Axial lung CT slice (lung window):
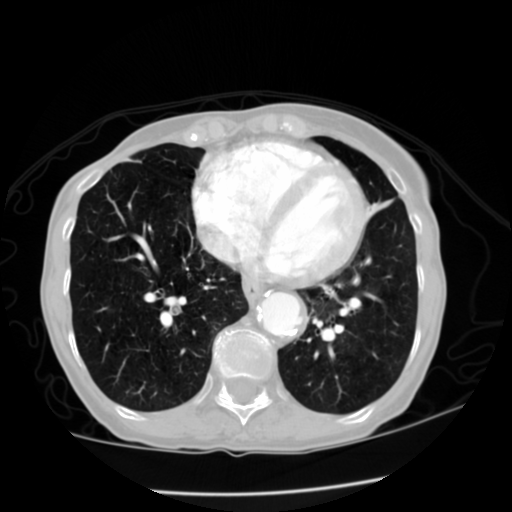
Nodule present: no